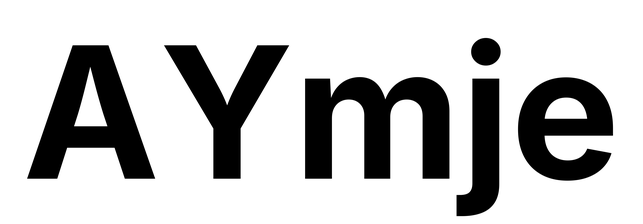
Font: Inter_Bold